Question: I've been searching for how to do this for nearly an entire day.
At first, I thought that this can be done by...
'Right click the project name -> "Add files" -> choosing a .cpp file which contains the class you need and the corresponding header file'.
Then, the .cpp file and header file appeared with its original folder. After this, I wrote '#include"random.h"' on the project which needed to use 'random.h' and its functions.
However, this produces an error, indicating that 'fatal error: random.h: No such file or directory'. The compiler apparently can't find the file (even though I can).
I add a picture of this.

Also, I've been looking for how to add .cpp & header files without its folder.
(In the picture above, for example, you'll see that 'random.cpp' inside 'Using_a_class_test' is included in a folder named 'Random'. To my shame, I haven't found how to eliminate such a folder.)
I'd appreciate if you'd offer any insight.
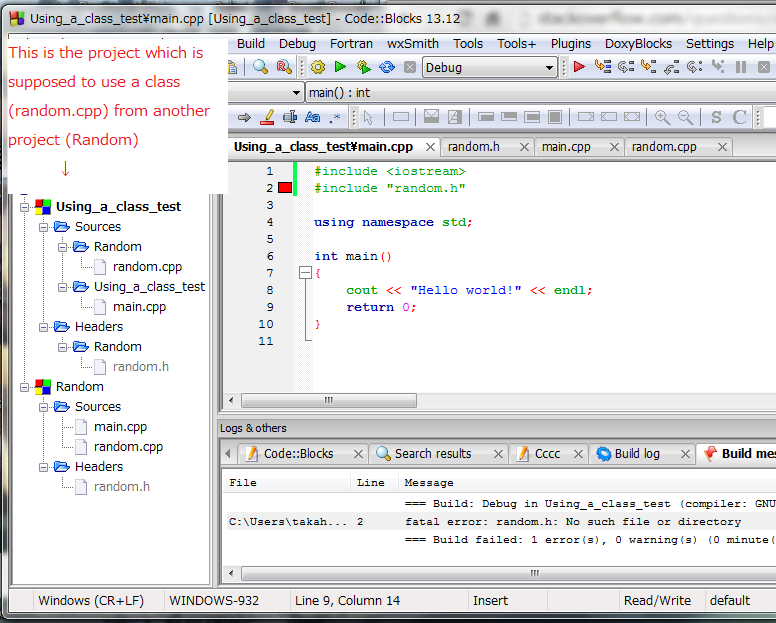
Answer: Unfortunately, what you did is not enough. When you try to compile
'''
#include "random.h"
'''
The compiler needs to know where the 'random.h' file is, and for that it uses the include path info, which is unrelated to the files you included in the project.
A couple of solutions:
1. You modify all occurrences of #include "random.h" to be #include "/path/to/random.h"
2. You modify the include path information for your project. Go to Project >> Build options, select the tab "Search directories" and add all the paths to your .h files there.
Hope this helps.